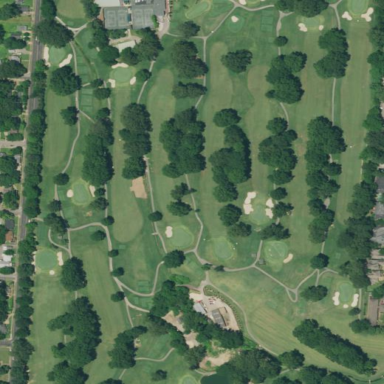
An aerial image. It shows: Golf course.